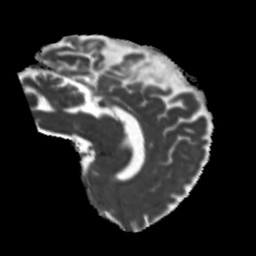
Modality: MD
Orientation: sagittal
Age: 43
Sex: male
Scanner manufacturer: siemens
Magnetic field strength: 3 T
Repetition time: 5.25 s
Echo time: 0.08 s